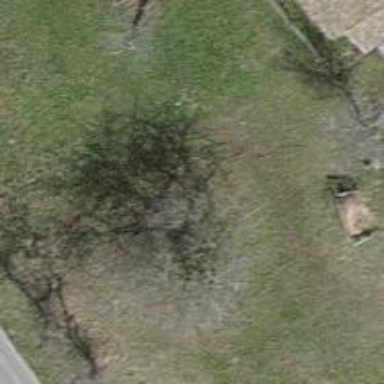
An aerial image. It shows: Urban area featuring tree as natural element.